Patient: sex M, age 52
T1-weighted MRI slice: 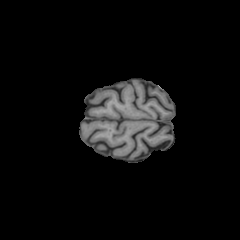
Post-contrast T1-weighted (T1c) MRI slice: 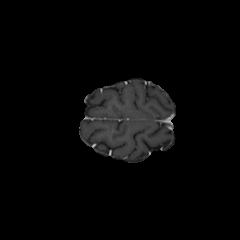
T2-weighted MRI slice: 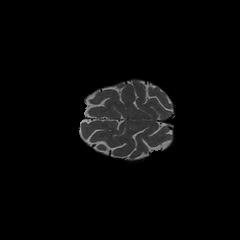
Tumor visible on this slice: no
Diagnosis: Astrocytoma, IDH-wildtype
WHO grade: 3